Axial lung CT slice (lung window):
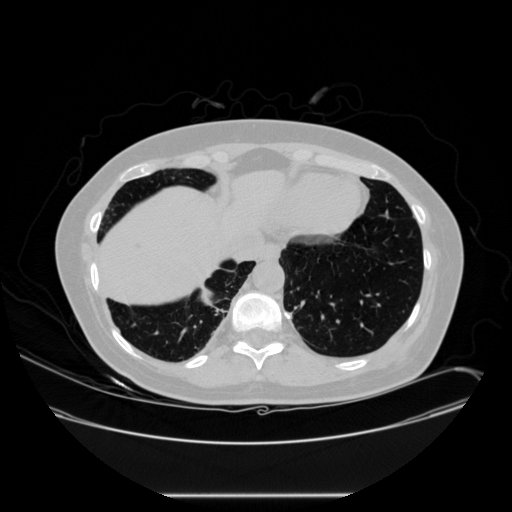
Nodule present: yes
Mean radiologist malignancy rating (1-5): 3.667